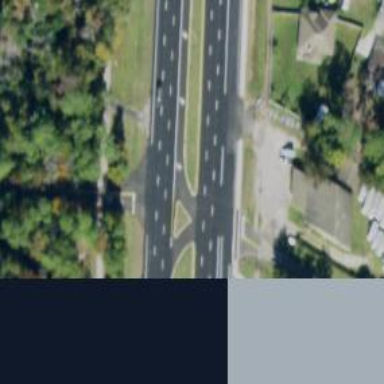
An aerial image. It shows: Trunk link highway.